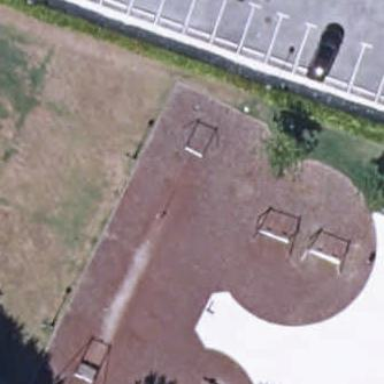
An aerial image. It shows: Playground area for leisure land.